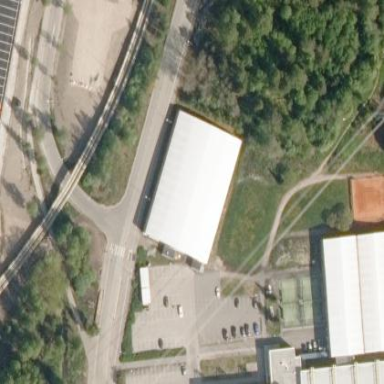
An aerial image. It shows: Pavilion next to tennis court.